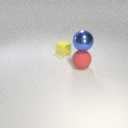
large red rubber sphere to the right of small yellow rubber cube